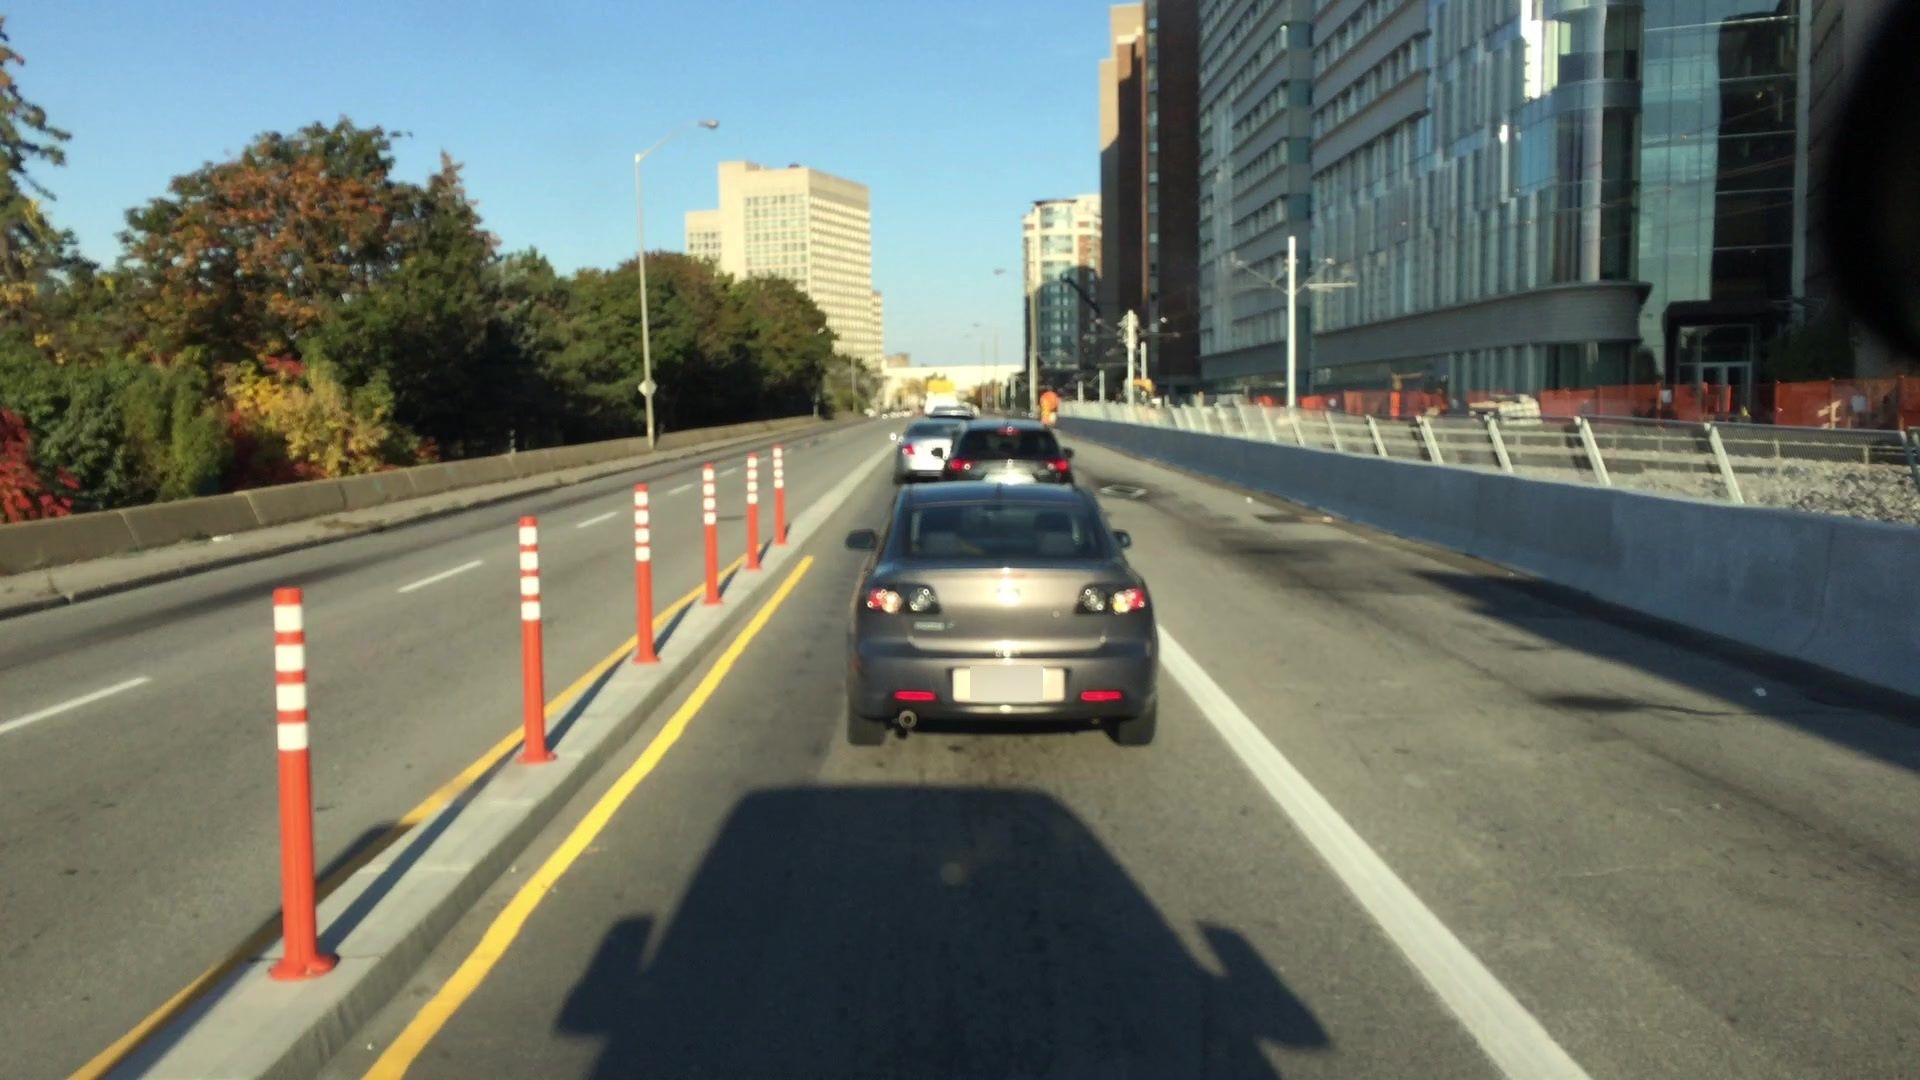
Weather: clear
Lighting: day
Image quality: good
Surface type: driving surface
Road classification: primary, motorway_link
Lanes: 2
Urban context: urban centre
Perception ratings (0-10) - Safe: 6.82, Lively: 5.65, Beautiful: 3.95, Boring: 1.18, Depressing: 4.34, Wealthy: 3.96